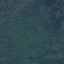
Land use / land cover class: Forest